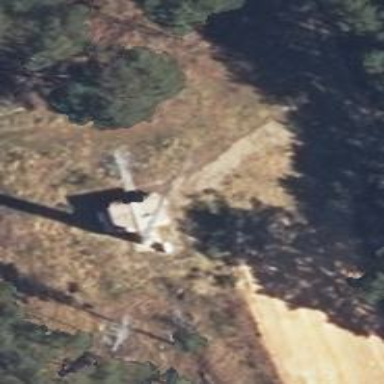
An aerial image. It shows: Communication tower.